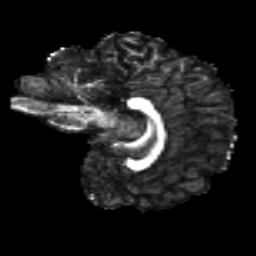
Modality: FA
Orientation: sagittal
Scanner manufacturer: siemens
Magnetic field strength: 3 T
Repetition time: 4.16 s
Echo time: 0.0806 s